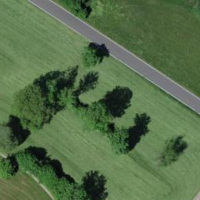
EUNIS habitat code: 25
Species observed at this site:
Juglans regia
Cornus sanguinea